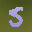
Label: 5